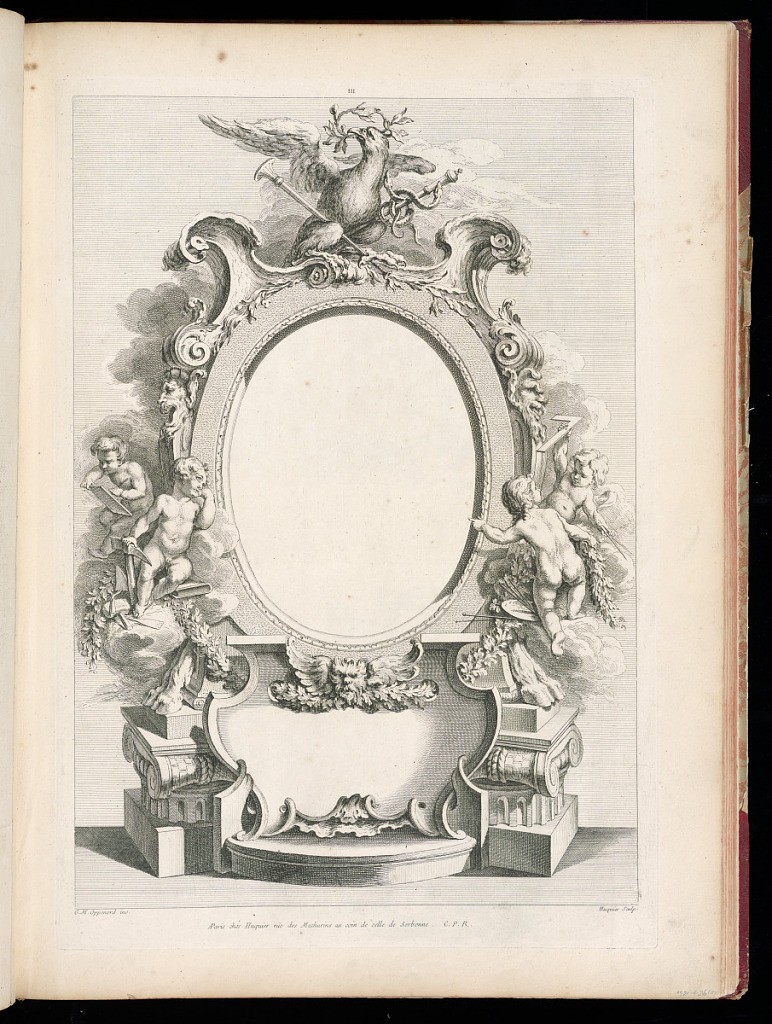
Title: Cartouche
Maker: Gilles-Marie Oppenord, French, 1672–1742
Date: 1749-1761
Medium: Etching and engraving on laid paper
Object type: Bound print
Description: Cartouche topped by an eagle with a wreath in its beak, and decorated on its edges with scrolls, mascarons, putti, clouds, and garlands. The plate is signed and numbered, but is before lettering and before the portrait of Oppenord engraved in the center of the frame.